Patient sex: F
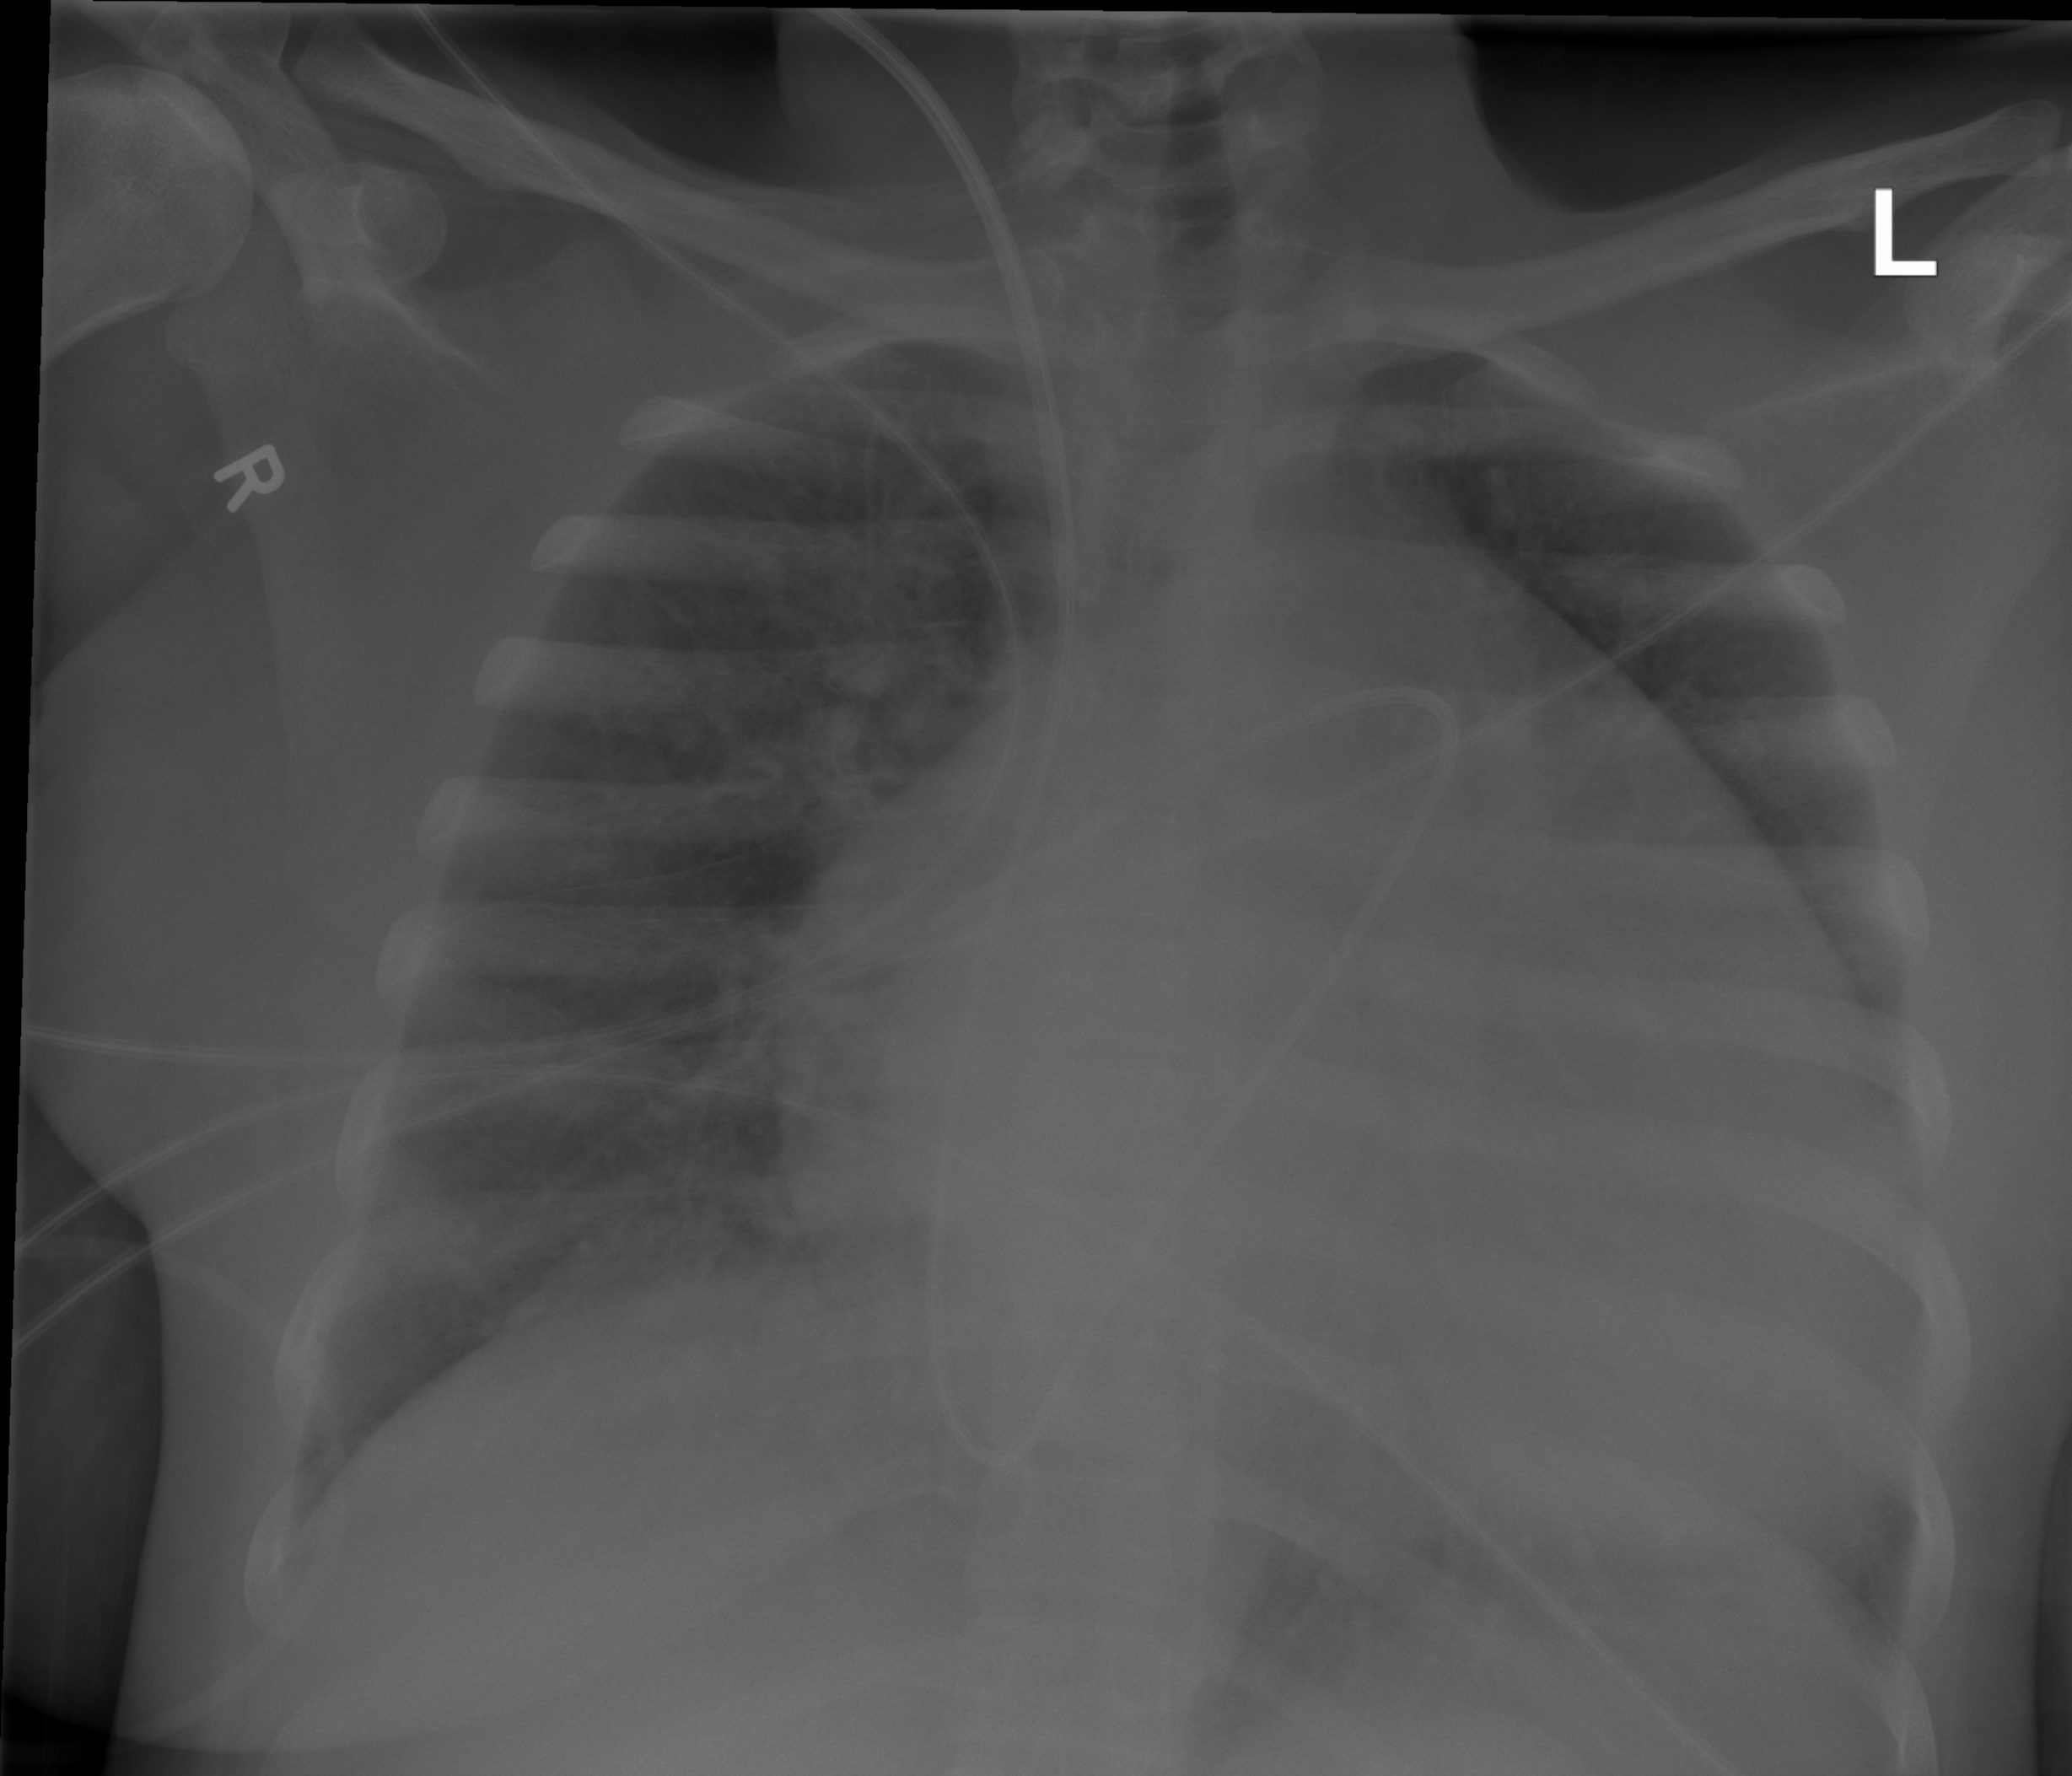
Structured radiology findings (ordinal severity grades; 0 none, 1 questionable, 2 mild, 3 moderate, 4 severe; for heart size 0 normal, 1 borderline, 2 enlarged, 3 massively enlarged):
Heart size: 3
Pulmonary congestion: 3
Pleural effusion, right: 0
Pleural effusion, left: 0
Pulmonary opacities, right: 0
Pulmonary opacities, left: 0
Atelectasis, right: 0
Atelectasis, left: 0